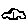
Label: car